Field crop: maize
Growth stage: 2
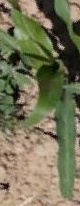
Species: maize